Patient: sex M, age 42
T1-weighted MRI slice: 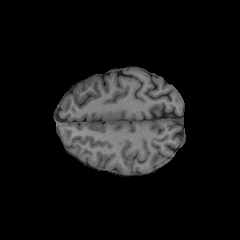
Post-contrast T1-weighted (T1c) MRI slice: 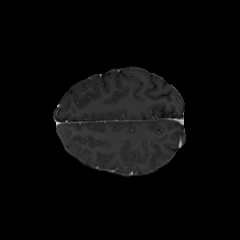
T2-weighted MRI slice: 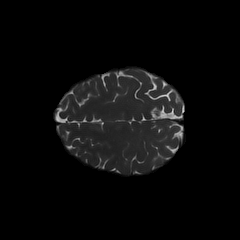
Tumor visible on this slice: no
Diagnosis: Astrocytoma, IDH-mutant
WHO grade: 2